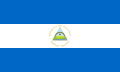
Flag of Nicaragua